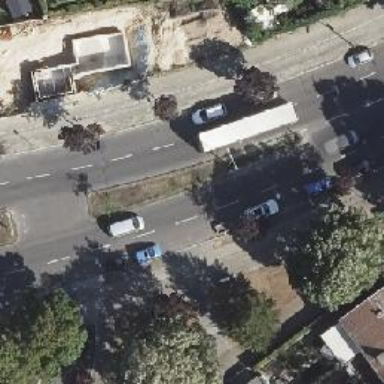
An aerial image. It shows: Secondary road with asphalt surface and cycle track on the right side.